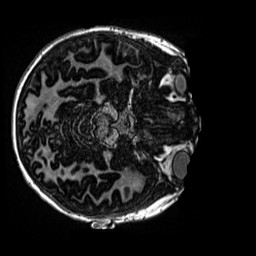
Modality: MP2RAGE
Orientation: axial
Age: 11
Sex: female
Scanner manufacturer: siemens
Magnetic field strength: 3 T
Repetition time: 4 s
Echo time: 0.00299 s